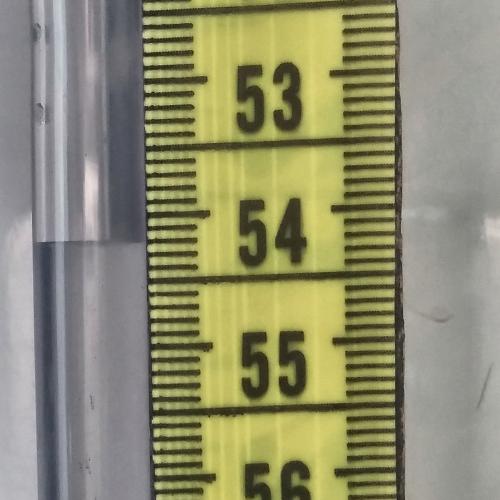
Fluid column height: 54.2 cm